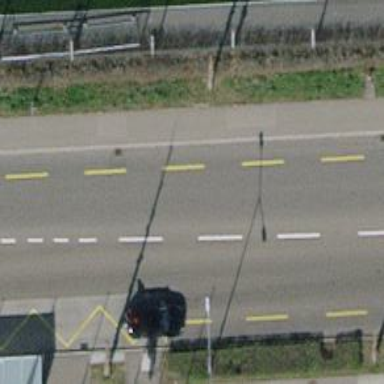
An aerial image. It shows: Bus stop with designated stop position for public transport.